Question: I need some help to setup this vba.
I'm looking to add a cell with the date is missing and driver.
for example.
'''
10/29/2018 Name Item driver
10/30/2018 Name Item driver
(add missing date here, no available , no available and driver)
11/02/2018 Name Item driver
'''
if the date is missing and the driver is also missing to add it in.

I hope this helps.
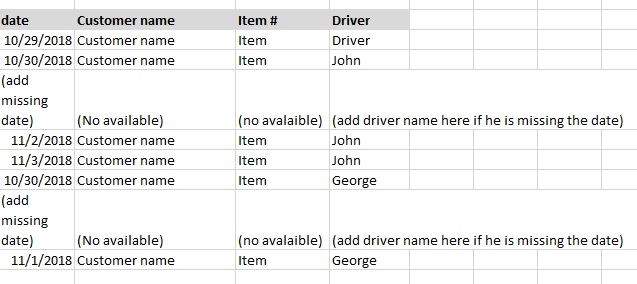
Answer: The code below assumes that the values starts at A2 and that all the relevant data is stored in order eg.column B-D. This will insert a row and fill in the data so that every date has an entry. If you have a lot of data to process it might be worthwhile to add in the usual 'Application.calculation=xlmanual' and 'application.screenupdating = false' to speed it up. Just be sure to reset them back to their default states when you're done
'''
Option Explicit
Sub datefiller()
Dim i As Long
Dim lastdate As Long
Dim startDate As Long
Dim TotalRows As Long
i = 2
With ThisWorkbook.Worksheets(1)
While Not IsEmpty(.Range("A" & i).Value)
If Not .Range("A" & i).Value = .Range("A" & i - 1).Value + 1 Then
.Range("A" & i).EntireRow.Insert shift:=xlDown
.Range("A" & i).Value = .Range("A" & i - 1).Value + 1
.Range("B" & i & ":C" & i).Value = "N/A"
.Range("D" & i).Value = "driver"
Else
i = i + 1
End If
Wend
End With
End Sub
'''
EDIT: Adding in the driver's name and accounting for different groupings
'''
Option Explicit
Sub datefiller()
Dim i As Long
Dim lastdate As Long
Dim startDate As Long
Dim TotalRows As Long
i = 3
With ThisWorkbook.Worksheets(1)
While Not IsEmpty(.Range("A" & i).Value)
If (Not .Range("A" & i).Value = .Range("A" & i - 1).Value + 1) And .Range("D" & i).Value = .Range("D" & i - 1).Value Then
.Range("A" & i).EntireRow.Insert shift:=xlDown
.Range("A" & i).Value = .Range("A" & i - 1).Value + 1
.Range("B" & i & ":C" & i).Value = "N/A"
.Range("D" & i).Value = .Range("D" & i - 1).Value
Else
i = i + 1
End If
Wend
End With
End Sub
'''